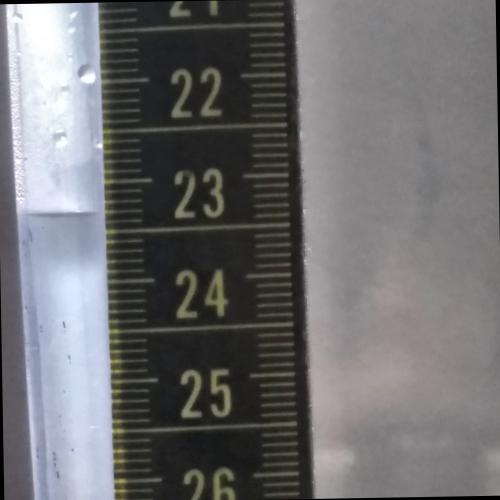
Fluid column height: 23.3 cm